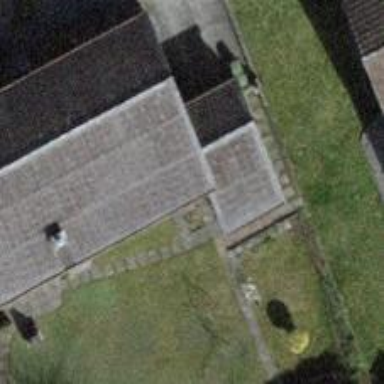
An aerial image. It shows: Residential house.